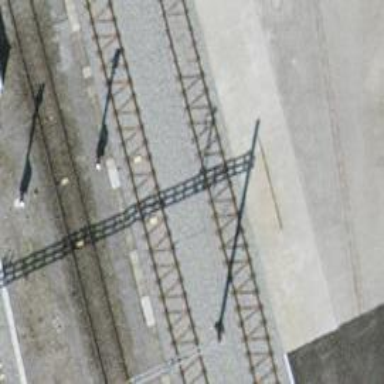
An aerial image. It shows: Railway siding with one electrified track and contact line.